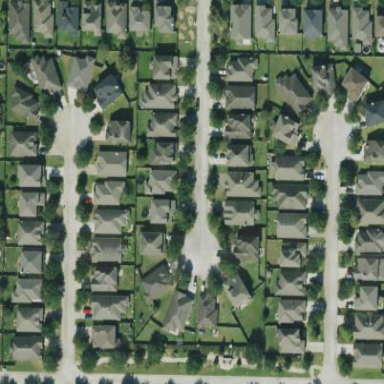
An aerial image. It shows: Residential neighbourhood.